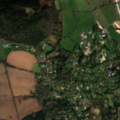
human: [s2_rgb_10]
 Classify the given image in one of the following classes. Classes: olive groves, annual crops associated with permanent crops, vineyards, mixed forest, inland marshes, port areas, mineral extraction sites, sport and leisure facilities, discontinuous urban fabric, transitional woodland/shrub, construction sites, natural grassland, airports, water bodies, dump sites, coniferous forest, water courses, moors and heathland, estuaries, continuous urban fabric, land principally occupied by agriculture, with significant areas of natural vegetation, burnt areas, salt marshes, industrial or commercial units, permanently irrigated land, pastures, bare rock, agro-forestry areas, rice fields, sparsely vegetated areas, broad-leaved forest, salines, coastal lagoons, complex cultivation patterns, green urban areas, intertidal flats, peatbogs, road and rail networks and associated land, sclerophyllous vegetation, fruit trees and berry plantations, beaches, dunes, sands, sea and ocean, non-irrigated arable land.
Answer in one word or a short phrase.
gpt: discontinuous urban fabric, non-irrigated arable land, pastures, coniferous forest